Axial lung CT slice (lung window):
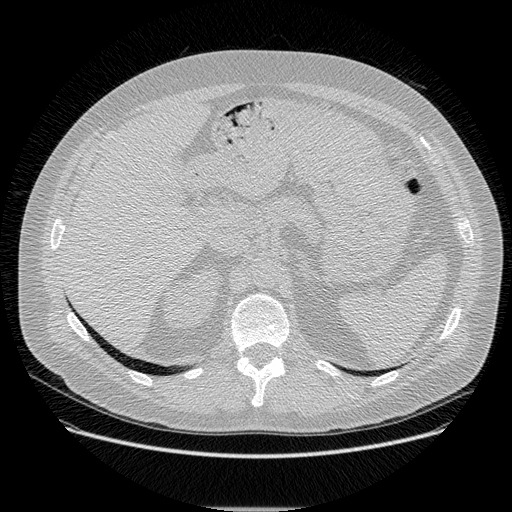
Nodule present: no